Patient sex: M
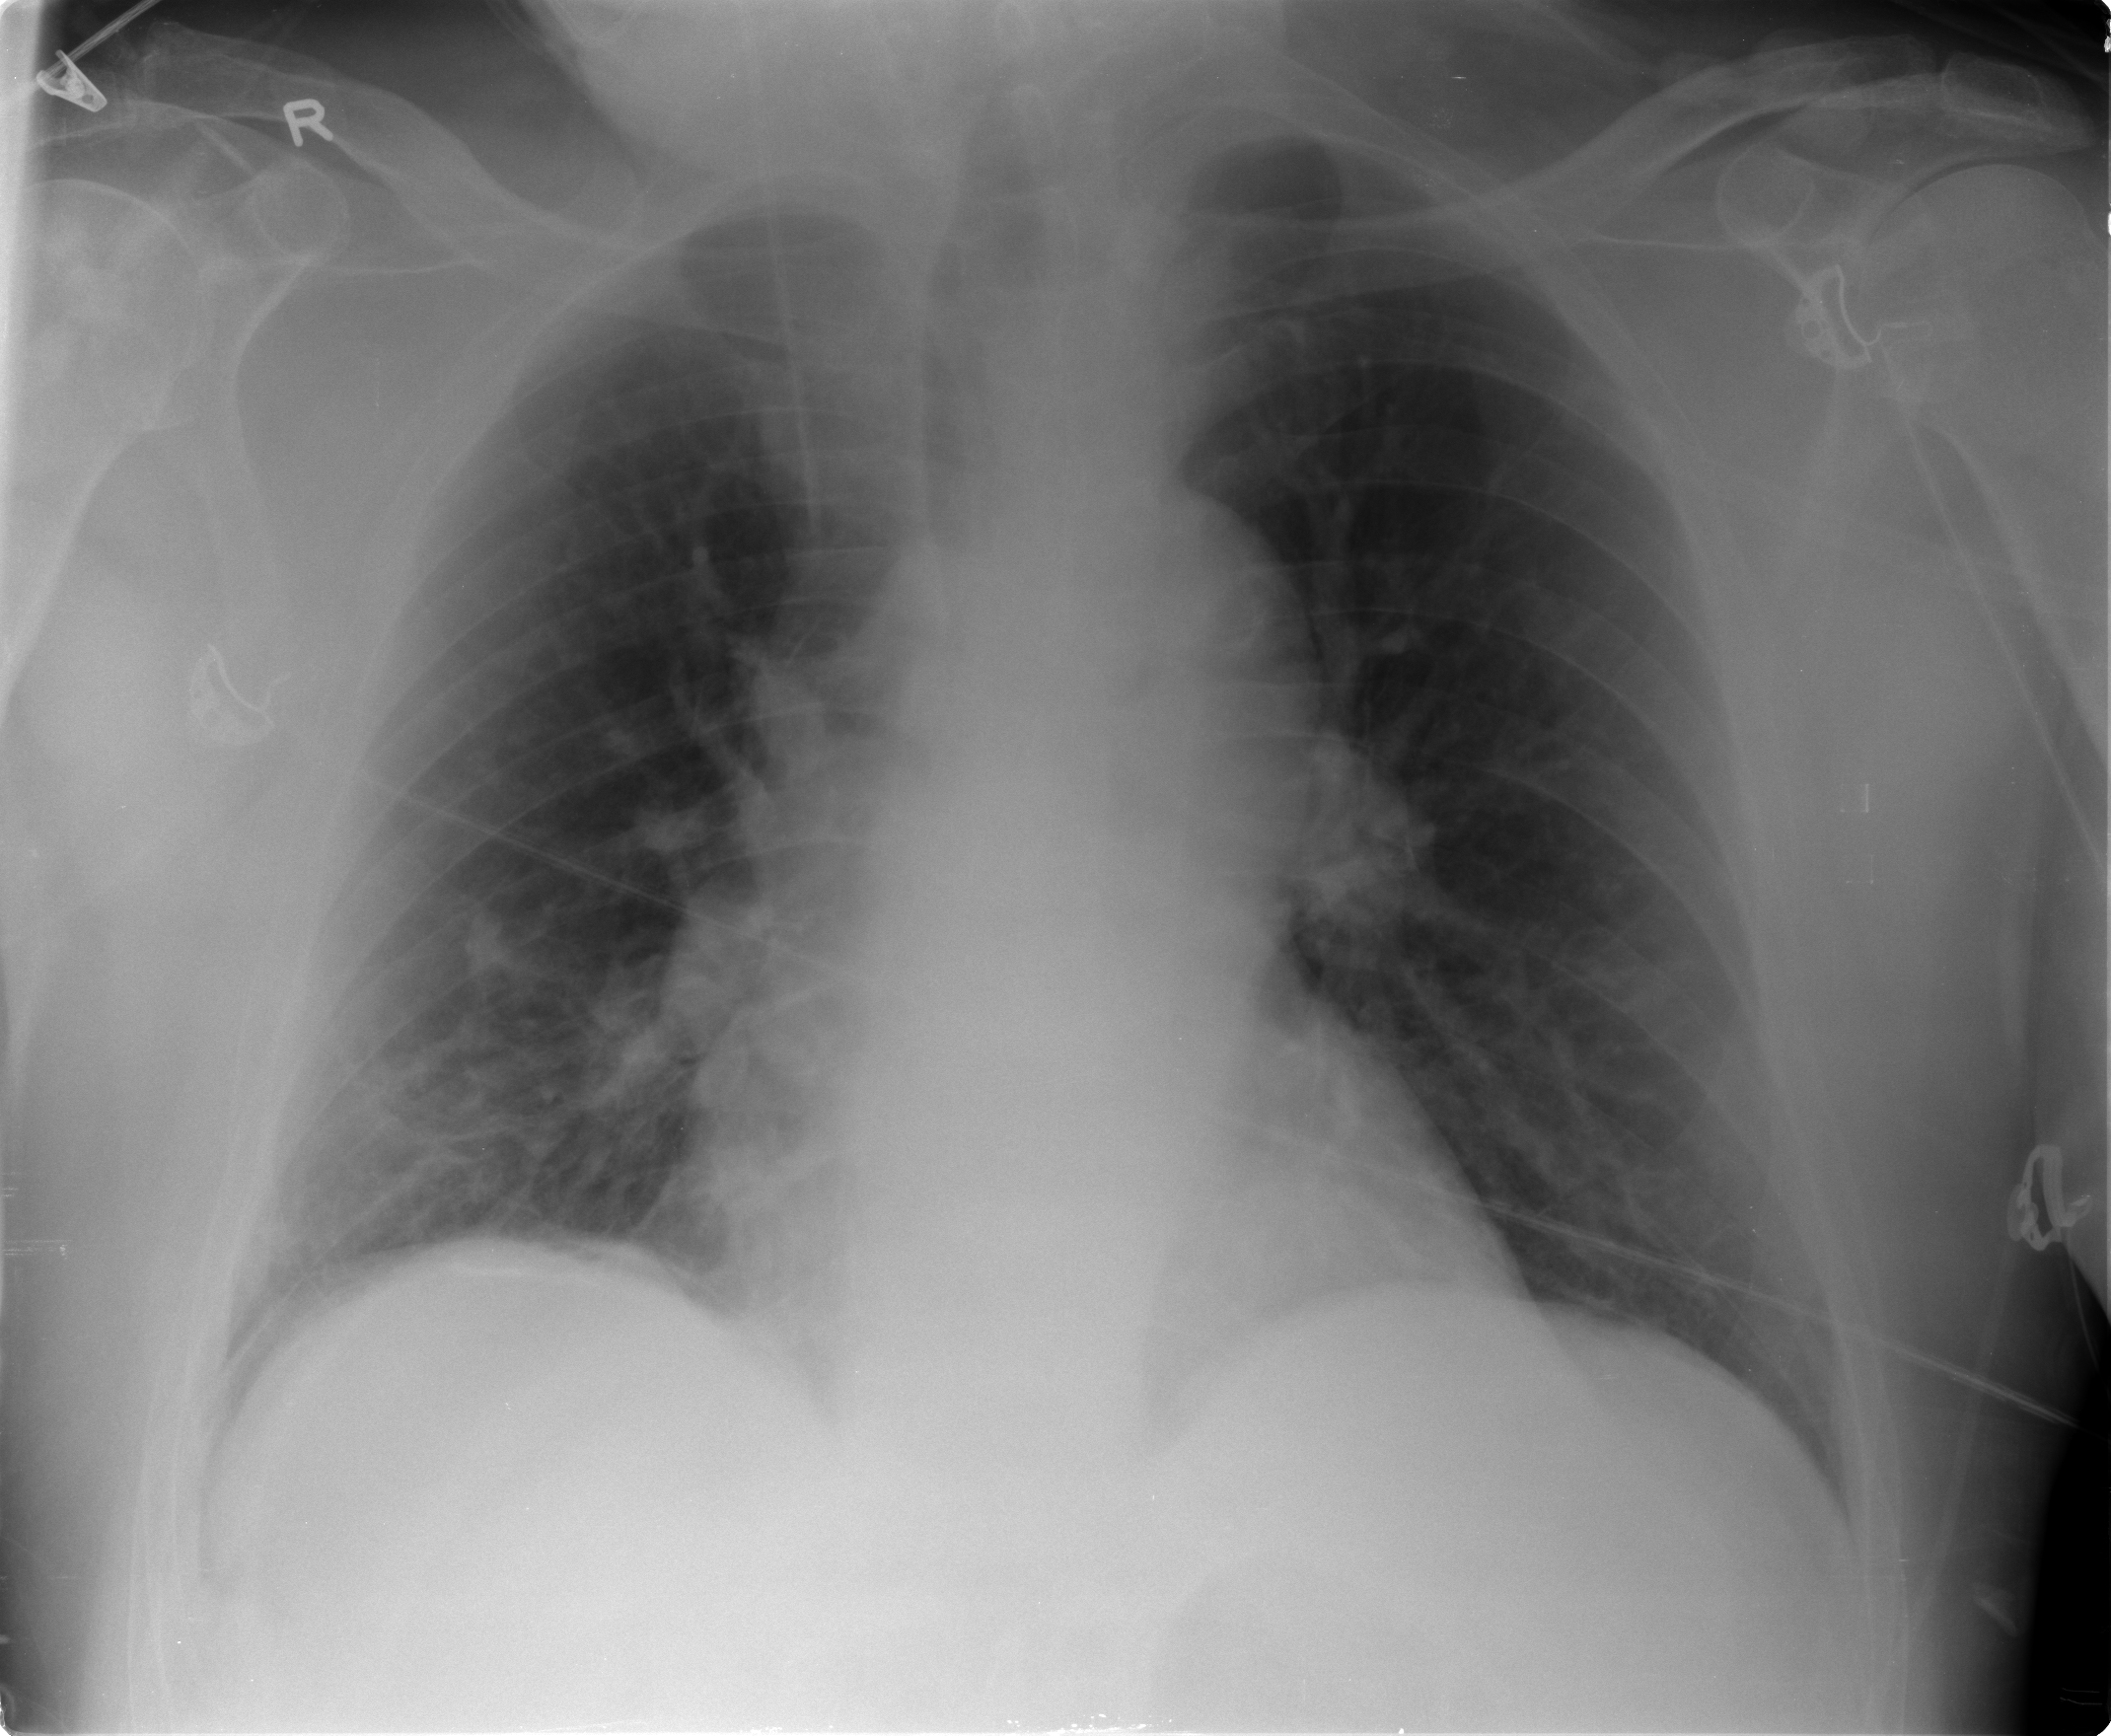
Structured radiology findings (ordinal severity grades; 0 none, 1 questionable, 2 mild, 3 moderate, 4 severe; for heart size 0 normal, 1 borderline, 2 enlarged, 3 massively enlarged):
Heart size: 0
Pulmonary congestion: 2
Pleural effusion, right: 0
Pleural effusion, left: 0
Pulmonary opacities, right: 0
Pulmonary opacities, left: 0
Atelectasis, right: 2
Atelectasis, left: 2